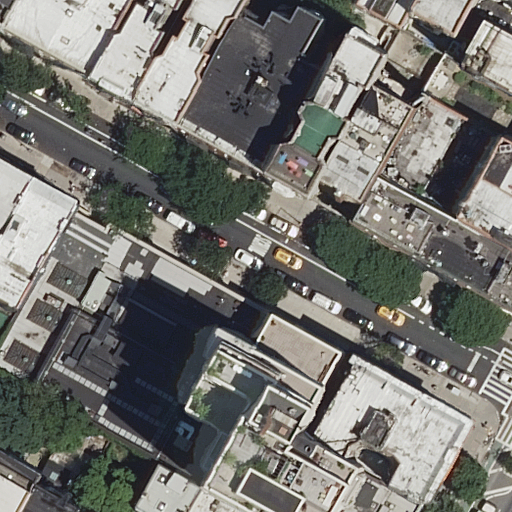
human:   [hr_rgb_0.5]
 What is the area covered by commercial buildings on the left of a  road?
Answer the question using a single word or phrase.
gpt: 0m2

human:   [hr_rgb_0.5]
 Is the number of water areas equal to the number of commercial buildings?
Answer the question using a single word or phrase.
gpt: yes

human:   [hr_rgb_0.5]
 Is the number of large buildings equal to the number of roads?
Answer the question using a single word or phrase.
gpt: no

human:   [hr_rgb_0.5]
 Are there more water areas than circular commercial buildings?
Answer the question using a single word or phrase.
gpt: no

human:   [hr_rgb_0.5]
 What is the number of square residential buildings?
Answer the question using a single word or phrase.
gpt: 0

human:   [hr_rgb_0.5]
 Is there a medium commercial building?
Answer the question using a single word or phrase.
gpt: no

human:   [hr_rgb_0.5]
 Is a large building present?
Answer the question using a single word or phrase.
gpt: yes

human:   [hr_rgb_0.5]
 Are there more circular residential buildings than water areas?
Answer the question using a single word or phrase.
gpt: no

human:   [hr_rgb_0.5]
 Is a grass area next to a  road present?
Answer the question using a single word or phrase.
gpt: no

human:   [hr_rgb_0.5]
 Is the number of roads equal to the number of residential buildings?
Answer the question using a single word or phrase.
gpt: no

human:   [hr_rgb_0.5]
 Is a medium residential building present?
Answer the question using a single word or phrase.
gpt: yes

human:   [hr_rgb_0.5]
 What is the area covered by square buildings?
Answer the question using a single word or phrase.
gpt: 0m2

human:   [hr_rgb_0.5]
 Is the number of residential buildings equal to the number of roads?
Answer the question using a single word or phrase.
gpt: no

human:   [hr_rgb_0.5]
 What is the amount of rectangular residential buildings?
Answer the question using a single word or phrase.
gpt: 15

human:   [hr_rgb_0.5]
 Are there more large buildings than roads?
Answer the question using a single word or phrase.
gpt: no

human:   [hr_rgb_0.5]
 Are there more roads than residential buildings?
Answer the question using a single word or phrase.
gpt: no

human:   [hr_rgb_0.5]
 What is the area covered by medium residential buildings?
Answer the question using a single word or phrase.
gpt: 3664m2

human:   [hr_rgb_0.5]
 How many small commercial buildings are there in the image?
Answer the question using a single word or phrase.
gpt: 0

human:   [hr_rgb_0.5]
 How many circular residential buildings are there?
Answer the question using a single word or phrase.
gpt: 0

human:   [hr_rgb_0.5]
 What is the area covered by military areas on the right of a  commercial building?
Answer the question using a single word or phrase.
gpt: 0m2

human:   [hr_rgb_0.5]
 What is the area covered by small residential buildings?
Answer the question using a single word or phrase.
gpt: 385m2

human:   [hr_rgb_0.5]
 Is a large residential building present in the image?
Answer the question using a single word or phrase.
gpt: yes

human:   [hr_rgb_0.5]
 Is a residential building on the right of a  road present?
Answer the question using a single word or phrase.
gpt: yes

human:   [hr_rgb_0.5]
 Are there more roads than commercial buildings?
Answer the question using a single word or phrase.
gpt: yes

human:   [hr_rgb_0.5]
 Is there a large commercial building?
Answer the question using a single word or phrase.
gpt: no

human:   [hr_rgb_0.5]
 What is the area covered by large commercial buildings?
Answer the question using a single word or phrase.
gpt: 0m2

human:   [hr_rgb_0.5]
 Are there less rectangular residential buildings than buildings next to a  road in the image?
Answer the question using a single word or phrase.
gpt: yes

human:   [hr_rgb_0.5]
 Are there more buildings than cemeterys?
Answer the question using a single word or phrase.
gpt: yes

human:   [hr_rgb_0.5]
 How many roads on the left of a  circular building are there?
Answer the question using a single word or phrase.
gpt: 0

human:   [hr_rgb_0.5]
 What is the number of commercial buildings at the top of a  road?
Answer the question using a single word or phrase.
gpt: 0

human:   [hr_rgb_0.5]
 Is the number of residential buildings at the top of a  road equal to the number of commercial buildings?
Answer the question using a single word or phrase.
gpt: no

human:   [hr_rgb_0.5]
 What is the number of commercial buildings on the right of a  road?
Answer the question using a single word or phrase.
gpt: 0

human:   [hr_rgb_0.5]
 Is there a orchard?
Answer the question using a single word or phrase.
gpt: no

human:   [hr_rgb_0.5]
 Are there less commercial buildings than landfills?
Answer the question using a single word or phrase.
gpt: no

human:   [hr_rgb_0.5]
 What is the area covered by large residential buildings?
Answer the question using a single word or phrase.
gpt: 551m2

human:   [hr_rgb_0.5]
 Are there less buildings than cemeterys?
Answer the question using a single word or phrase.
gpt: no